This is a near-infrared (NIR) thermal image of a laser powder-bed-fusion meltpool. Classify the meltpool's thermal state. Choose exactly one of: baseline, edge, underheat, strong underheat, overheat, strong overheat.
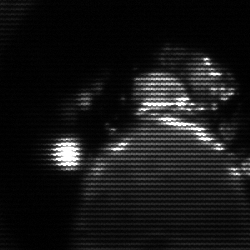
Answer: baseline